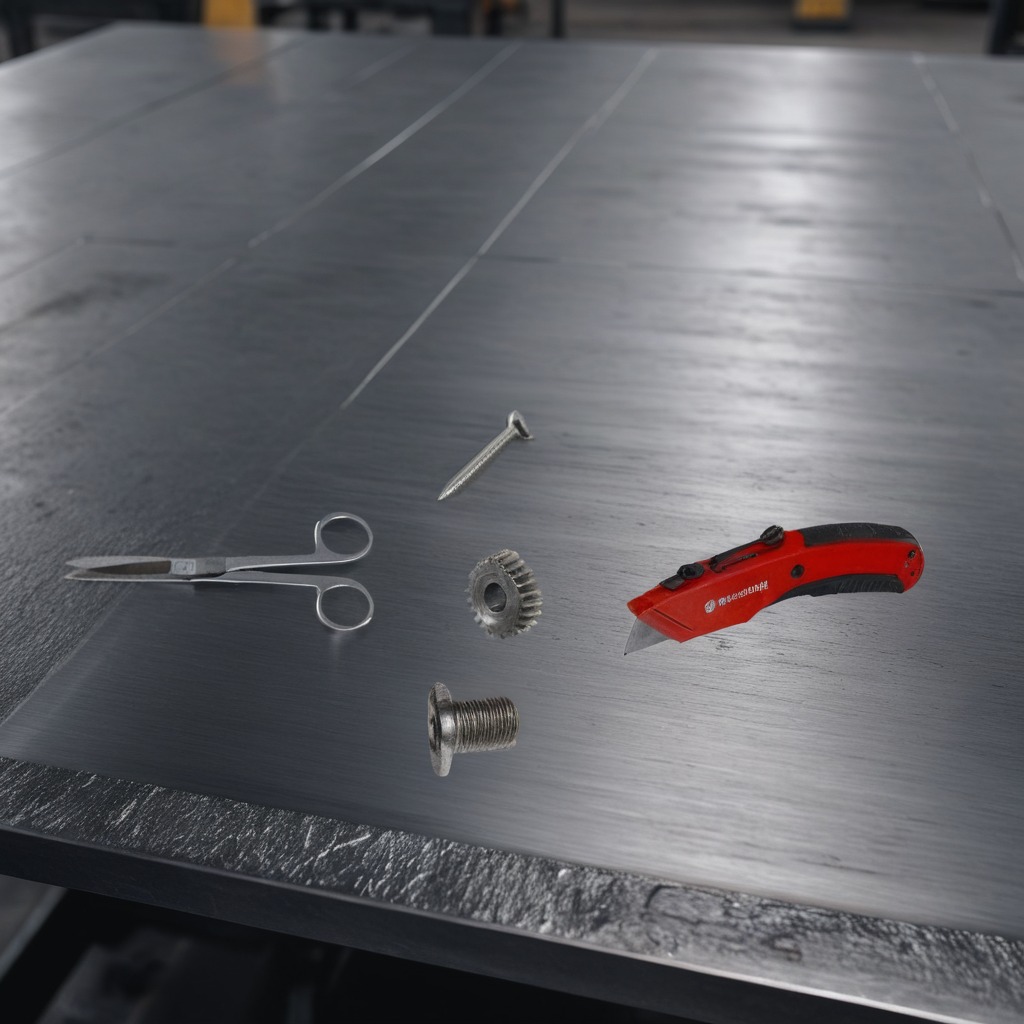
A steel gear with teeth, a utility knife, a metal machine screw, an iron nail, and a pair of scissors are lying on the cold steel table in a mining workshop.